Question: I am working with the following code:
'''
import random
from time import time
class BinaryNode:
def __init__(self, value = None):
"""Create binary node"""
self.value = value
self.left = None
self.right = None
def add(self, val):
"""Adds a new node to the tree containing this value"""
if val <= self.value:
if self.left:
self.left.add(val)
else:
self.left = BinaryNode(val)
else:
if self.right:
self.right.add(val)
else:
self.right = BinaryNode(val)
def delete(self):
"""
Remove value of self from BinaryTree. Works in conjunction with remove
method in BinaryTree
"""
if self.left == self.right == None:
return None
if self.left == None:
return self.right
if self.right == None:
return self.left
child = self.left
grandchild = child.right
if grandchild:
while grandchild.right:
child = grandchild
grandchild = child.right
self.value = grandchild.value
child.right = grandchild.left
else:
self.left = child.left
self.value = child.value
return self
class BinaryTree:
def __init__(self):
"""Create empty binary tree"""
self.root = None
def add(self, value):
"""Insert value into proper location in Binary Tree"""
if self.root is None:
self.root = BinaryNode(value)
else:
self.root.add(value)
def contains(self, target):
"""Check whether BST contains target value"""
node = self.root
while node:
if target == node.value:
return True
if target < node.value:
node = node.left
else:
node = node.right
return False
def remove(self, value):
"""Remove value from tree"""
if self.root:
self.root = self.removeFromParent(self.root, value)
def removeFromParent(self, parent, value):
"""remove value from tree rooted at parent"""
if parent is None:
return None
if value == parent.value:
return parent.delete()
elif value < parent.value:
parent.left = self.removeFromParent(parent.left, value)
else:
parent.right = self.removeFromParent(parent.right, value)
return parent
'''
which can be found here: <URL>
My problem is as follows. Given I want to remove node 14 from this:

I expect it to find the largest value in the left nodetree, which in this case is 13. Then I expect that node with value 14 to now contain value 13, and that node with value 13 should be removed from the node tree.
However, I don't see how the code I copied above is doing that. First, we pass value 14 to the remove function. We pass the root node (8) and the value 14 to the remove_from_parent function. Since the value is greater than the parent's value, we call remove_from_parent recursively passing in the right child (10) and the value 14. Since the value is greater than the parent's value again, we call remove_from_parent again passing in the right child (14) and the value 14. Now we have an equal match, so we call parent.delete which returns the left node (13). So now the callstack had three recursive iterations, in the last sequence it returns node with 13, in previous sequence it returns node with 10 and the initial sequence it returned node with 8. So since the initial call did the following: @root = remove_from_parent(@root, value), I assume @root is now the node with value 13, after all, we are doing assignment "=" so the last call in the recursion overwrites the others. But something seems wrong here. Because node with 13 is not the root. Node with value 8 is the root. What am I missing?
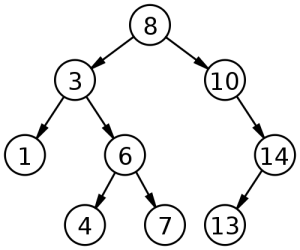
Answer: At the very last step (when you come to node 14) you get back the output of "delete" which substitutes the to-be-deleted node with one of its children and returns its parent. That means, the node 10 will be returned, and eventually its own parent as well (i.e. node 8).
UPDATE (after looking closer at a bit confusing naming): what "delete" does is substituting the node value (in your case, 14) with one of the children (in this case, 13). Then it returns back the modified node (13). Now remember that this call was made from the previous iteration, and the returned result will simply be the new value for one of the children of the parent node (which will be returned to the previous call). Eventually you'll get to the first call which started with the root.
The confusion in the naming (for me) comes from the word "parent" which actually means node itself.
UPDATE 2: removeFromParent does one of the following things:
- if the node on which it was called, was None, it returns None.- if the node on which it was called, had the value to be removed, it returns the result of "delete" which will only return None if that node had no children, otherwise it will return the node with the values shifted around (node value substituted with one of the branches).- otherwise, it changes one of the node's children and returns the node.
When you get to node 10, this is exactly what will happen: it returns node 10, with the modified left branch (which will store the result returned by "delete", i.e. 13). the rest is simply bubbling up.